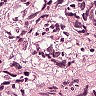
Metastatic tissue present: yes